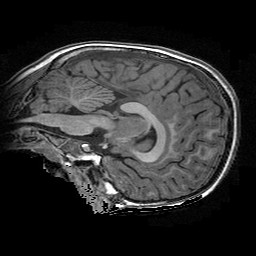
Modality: T1w
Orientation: sagittal
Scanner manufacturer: ge
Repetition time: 0.008096 s
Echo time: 0.00318 s